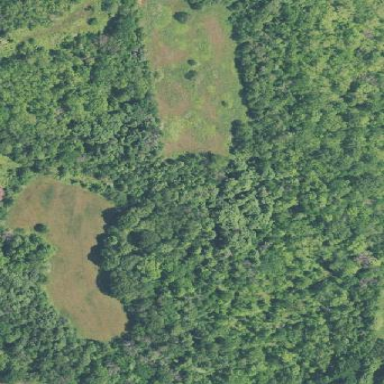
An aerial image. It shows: Beautiful woodland area.